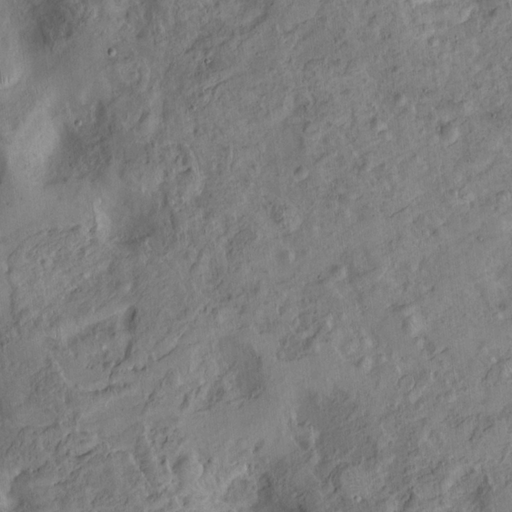
Objects detected: cone, cone, cone